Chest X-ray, PA view. Patient: 43 years old, sex F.
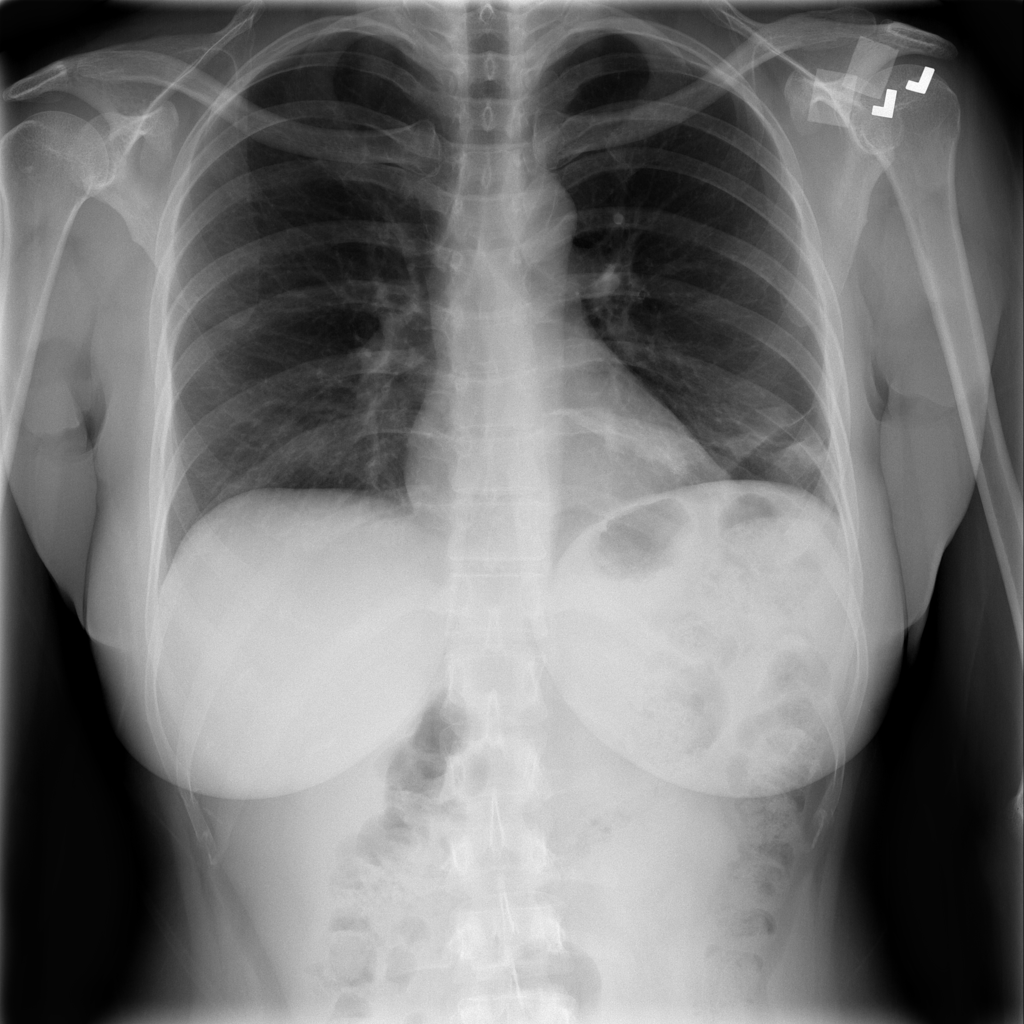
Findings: No Finding